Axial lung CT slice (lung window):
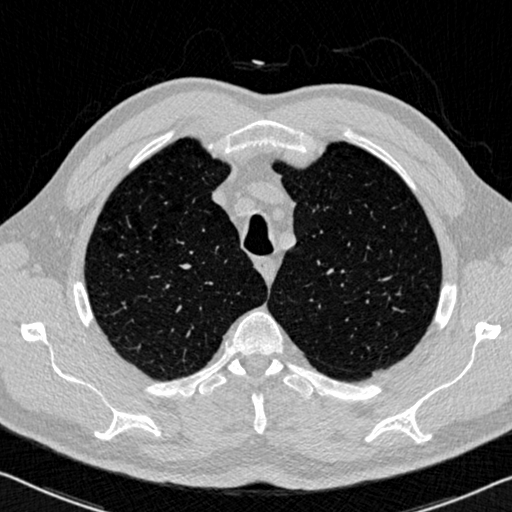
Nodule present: no